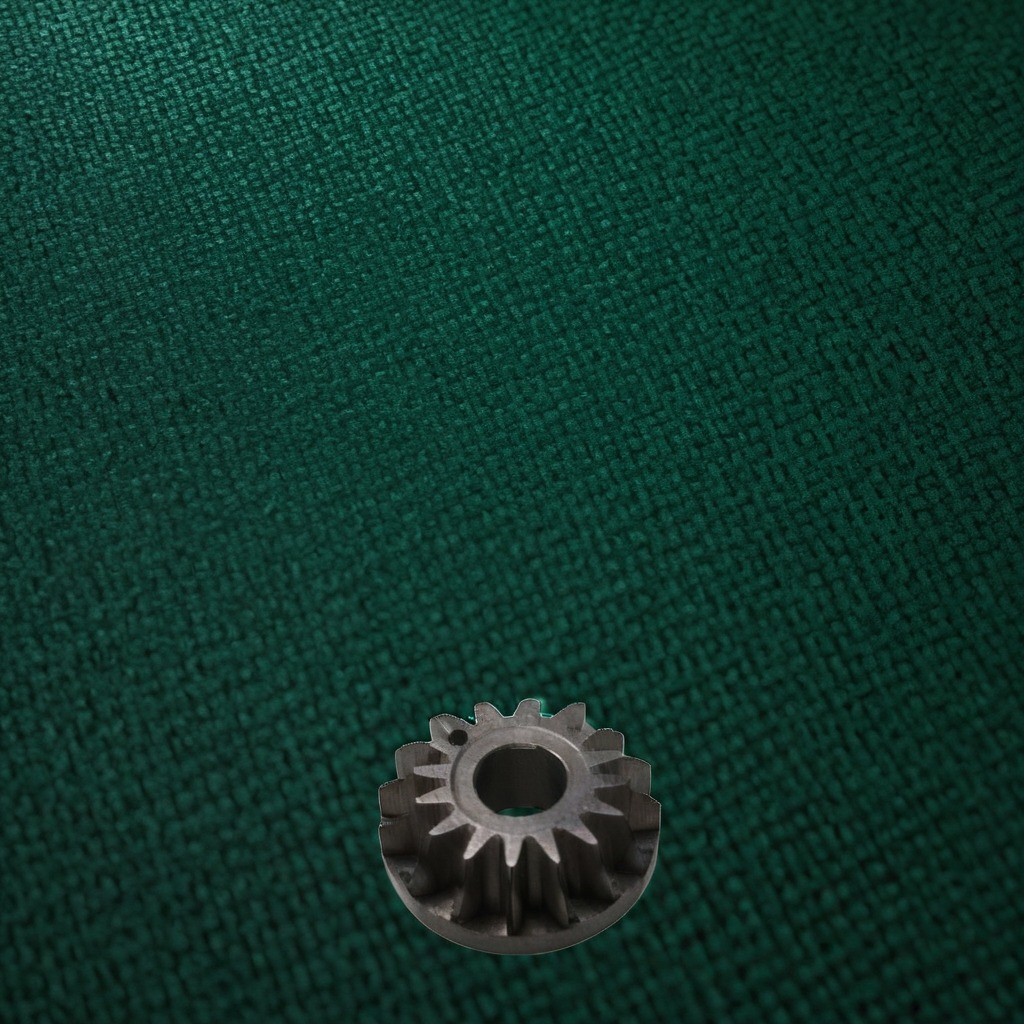
A steel gear with teeth is lying on the clean granite tabletop covered with a green rubber mat inside a workshop at night dim ambient light soft shadows worn but beneath the mat